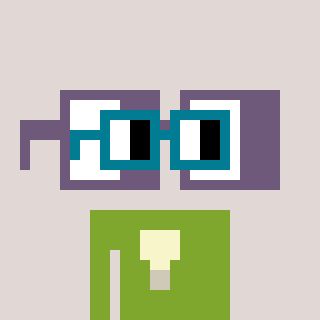
a pixel art character with square dark green glasses, a glasses-shaped head and a slimegreen-colored body on a warm background